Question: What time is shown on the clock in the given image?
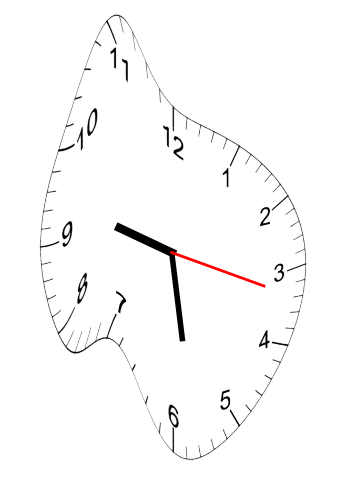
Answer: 09:28:17